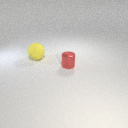
small red metal cylinder in front of large yellow rubber sphere